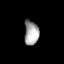
Tissue: skin
Cell type: Fibroblasts
Senescence score: 0.7585
Nuclear area (px): 350
Mean DAPI intensity: 162.163